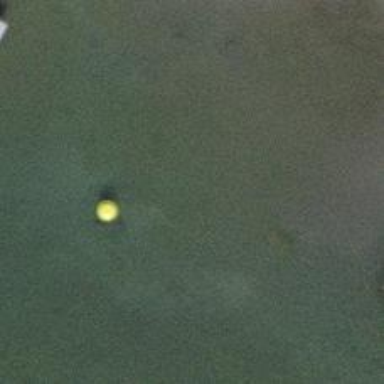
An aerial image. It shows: Buoy that is man-made.